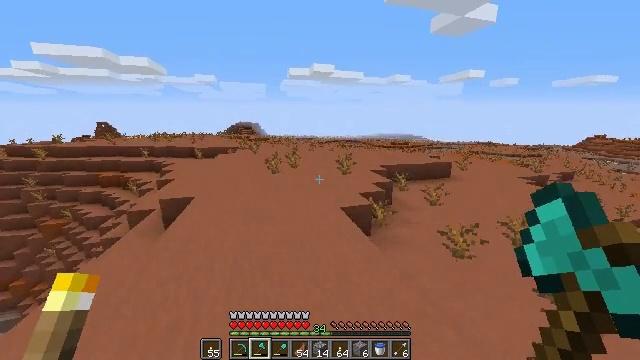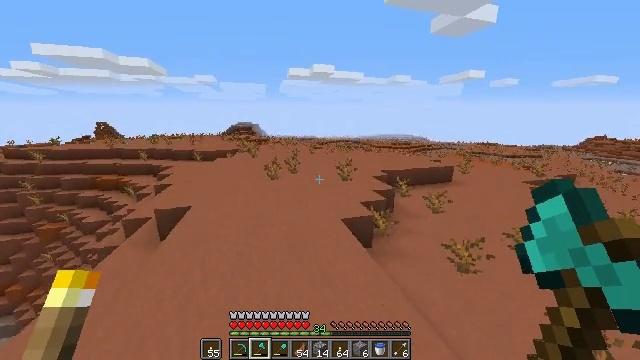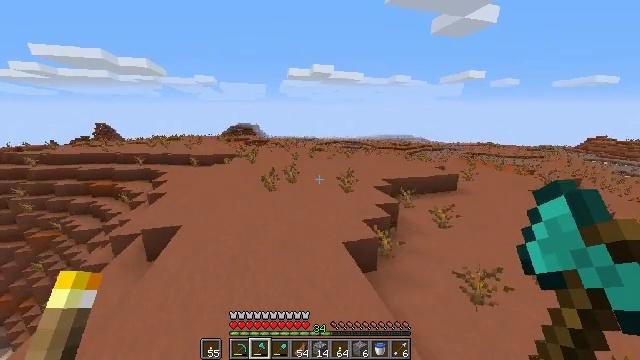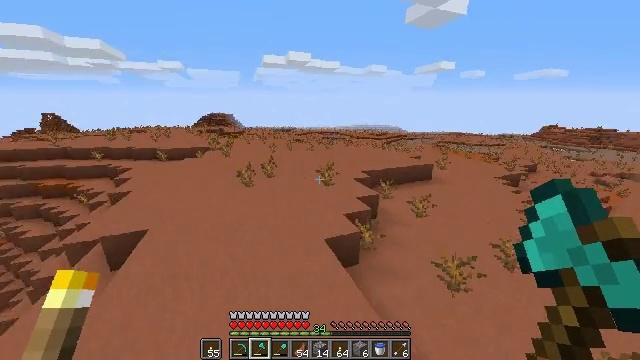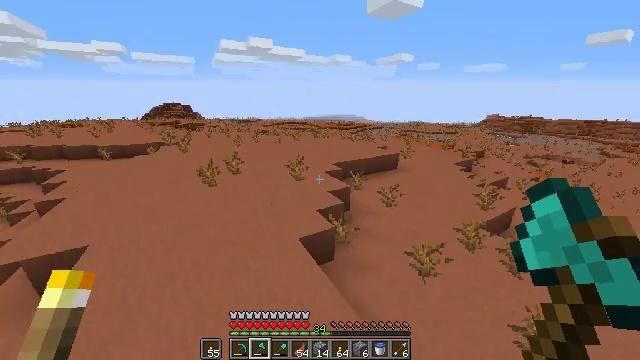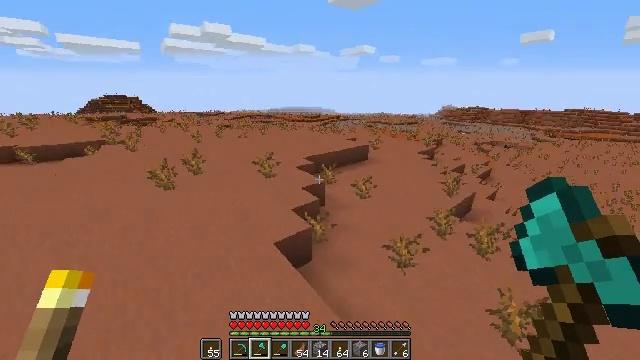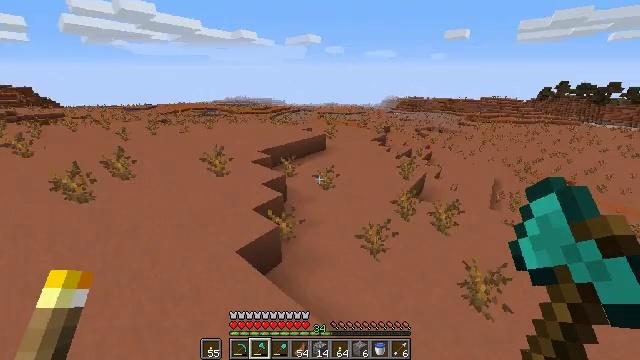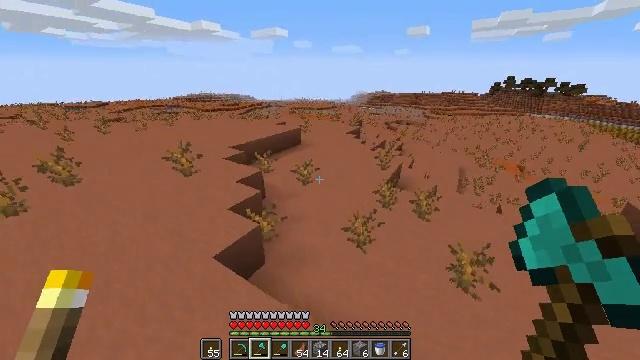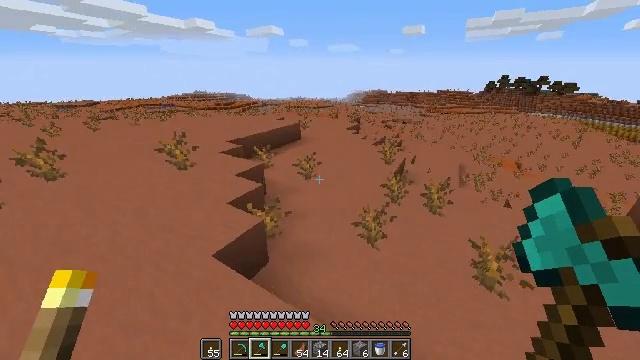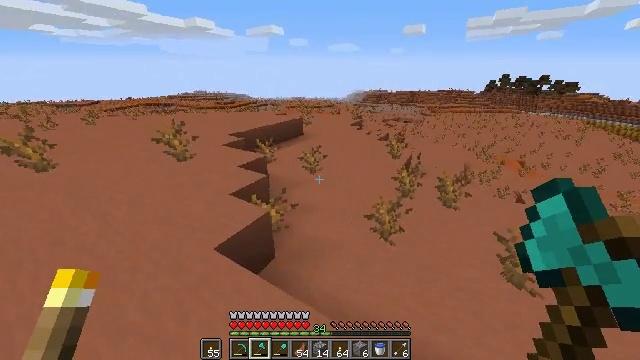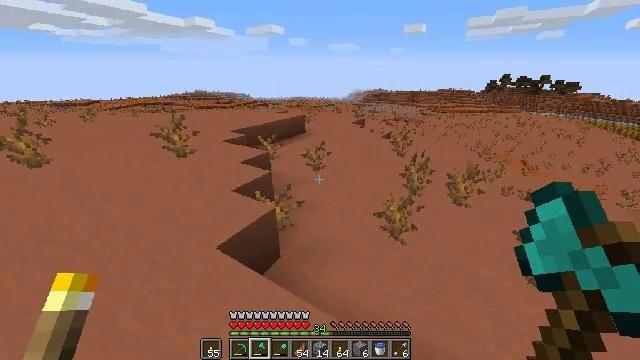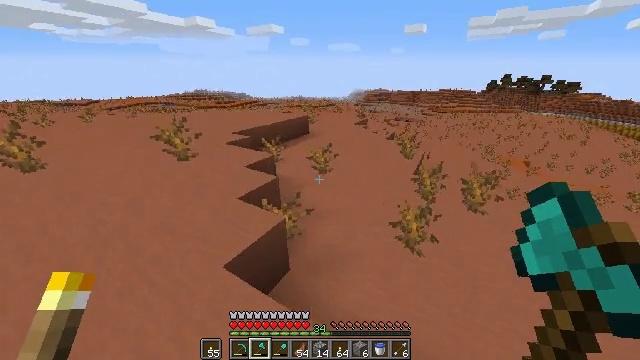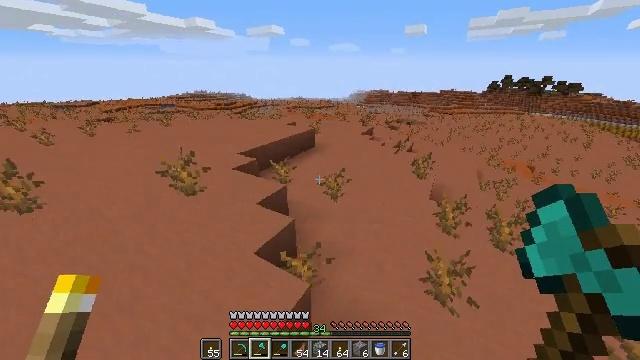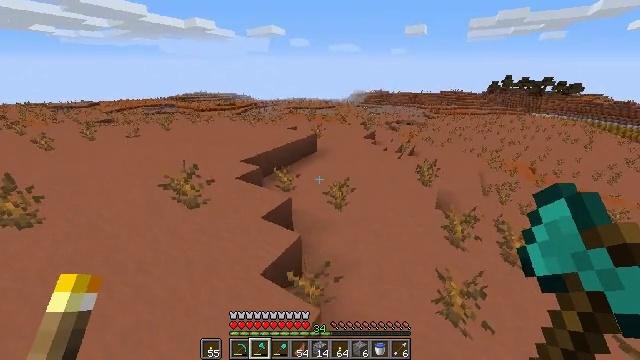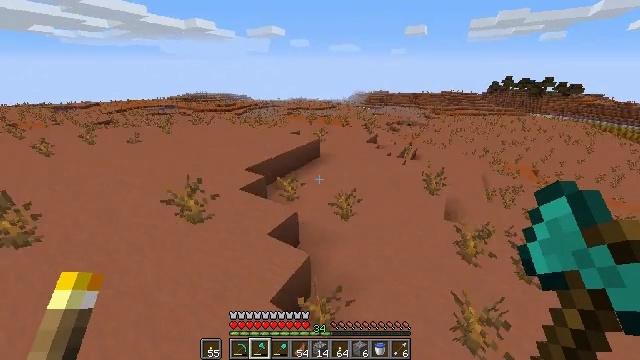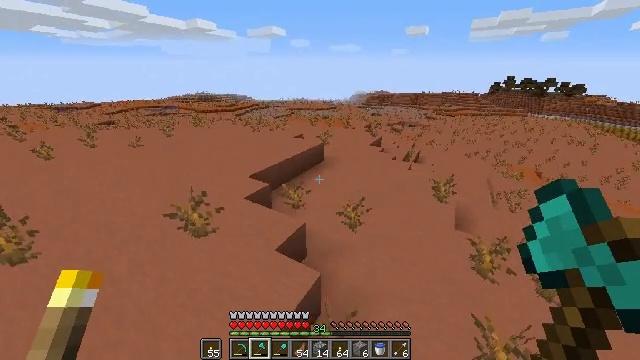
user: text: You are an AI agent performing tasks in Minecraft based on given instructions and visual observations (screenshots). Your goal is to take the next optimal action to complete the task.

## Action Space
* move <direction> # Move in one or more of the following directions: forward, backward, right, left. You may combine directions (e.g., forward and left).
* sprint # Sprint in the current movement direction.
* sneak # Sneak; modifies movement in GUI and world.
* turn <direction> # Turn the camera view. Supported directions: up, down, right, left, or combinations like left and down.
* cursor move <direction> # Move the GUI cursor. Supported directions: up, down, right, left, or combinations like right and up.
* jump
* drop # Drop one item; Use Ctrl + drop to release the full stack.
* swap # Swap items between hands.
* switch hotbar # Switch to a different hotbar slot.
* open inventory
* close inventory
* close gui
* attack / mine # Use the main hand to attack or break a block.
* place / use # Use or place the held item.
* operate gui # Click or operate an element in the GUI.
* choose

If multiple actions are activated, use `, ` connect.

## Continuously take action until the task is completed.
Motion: motion action
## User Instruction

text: Mine cactus from the desert.
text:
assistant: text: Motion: move forward, sprint, jump
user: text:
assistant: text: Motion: move forward, sprint, jump
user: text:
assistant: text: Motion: move forward, sprint, turn right and down, jump
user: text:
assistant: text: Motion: move forward, sprint, turn right and down, jump
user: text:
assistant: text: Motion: move forward, sprint, turn right and down, jump
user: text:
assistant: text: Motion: move forward and move left, sprint, turn right and down, jump
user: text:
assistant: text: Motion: move forward and move left, sprint, turn right and down, jump
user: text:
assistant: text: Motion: move forward and move left, sprint, turn right, jump
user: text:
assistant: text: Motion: move forward and move left, sprint, jump
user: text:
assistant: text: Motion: move forward and move left, sprint, jump
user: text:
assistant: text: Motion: move forward and move left, sprint, jump
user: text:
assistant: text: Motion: move forward and move left, sprint, jump
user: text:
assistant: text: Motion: move forward and move left, sprint, jump
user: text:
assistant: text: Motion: move forward and move left, sprint, jump
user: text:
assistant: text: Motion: move forward and move left, sprint, jump
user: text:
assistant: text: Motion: move forward and move left, sprint, jump
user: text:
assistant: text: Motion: move forward and move left, sprint, jump
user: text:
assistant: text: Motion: move forward and move left, sprint, jump
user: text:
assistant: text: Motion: move forward and move left, sprint, turn left, jump
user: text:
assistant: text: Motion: move forward and move left, sprint, turn left and up, jump
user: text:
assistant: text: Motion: move forward and move left, sprint, turn left and up, jump
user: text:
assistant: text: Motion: move forward, sprint, jump
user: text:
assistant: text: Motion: move forward, sprint, turn right, jump
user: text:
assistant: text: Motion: move forward, sprint, turn right, jump
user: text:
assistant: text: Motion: move forward, sprint, jump
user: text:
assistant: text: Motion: move forward, sprint, jump
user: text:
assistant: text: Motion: move forward, sprint, turn right and down, jump
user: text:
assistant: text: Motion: move forward, sprint, turn right and down, jump
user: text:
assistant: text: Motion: move forward and move left, sprint, turn right, jump
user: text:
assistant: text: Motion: move forward and move left, sprint, jump